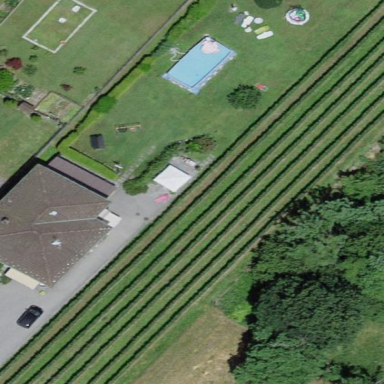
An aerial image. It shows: Vineyard where grapes are grown.